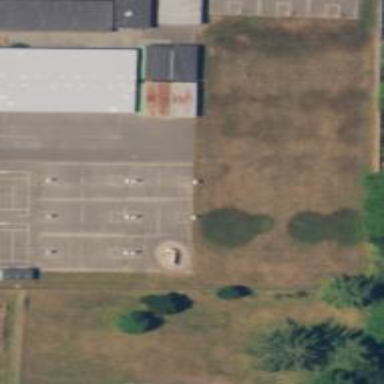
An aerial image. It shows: Basketball court located in leisure land pitch.